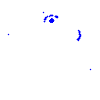
Particle: electron